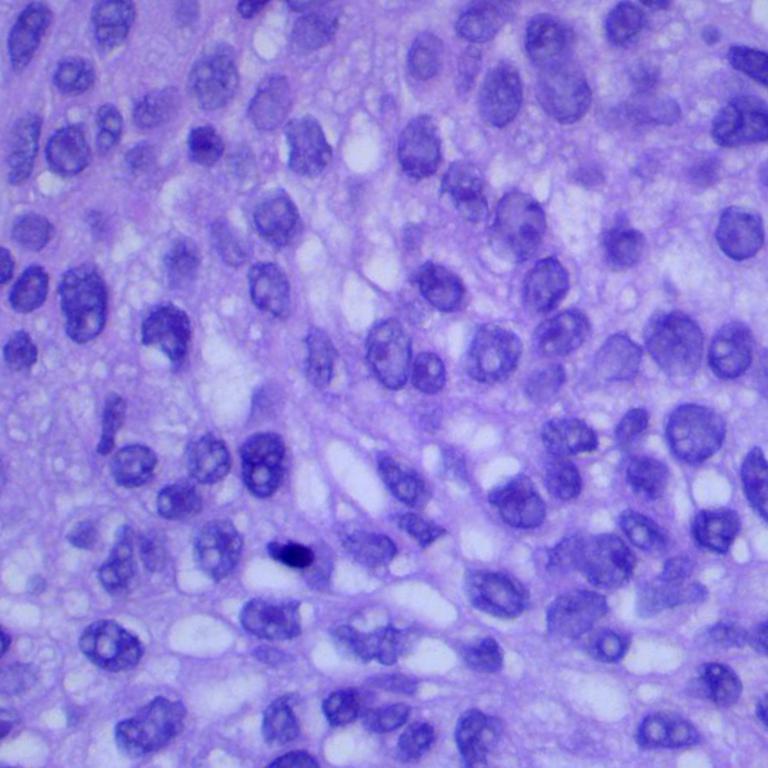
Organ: lung
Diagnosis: squamous carcinomas